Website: macys
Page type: delivery-shipping
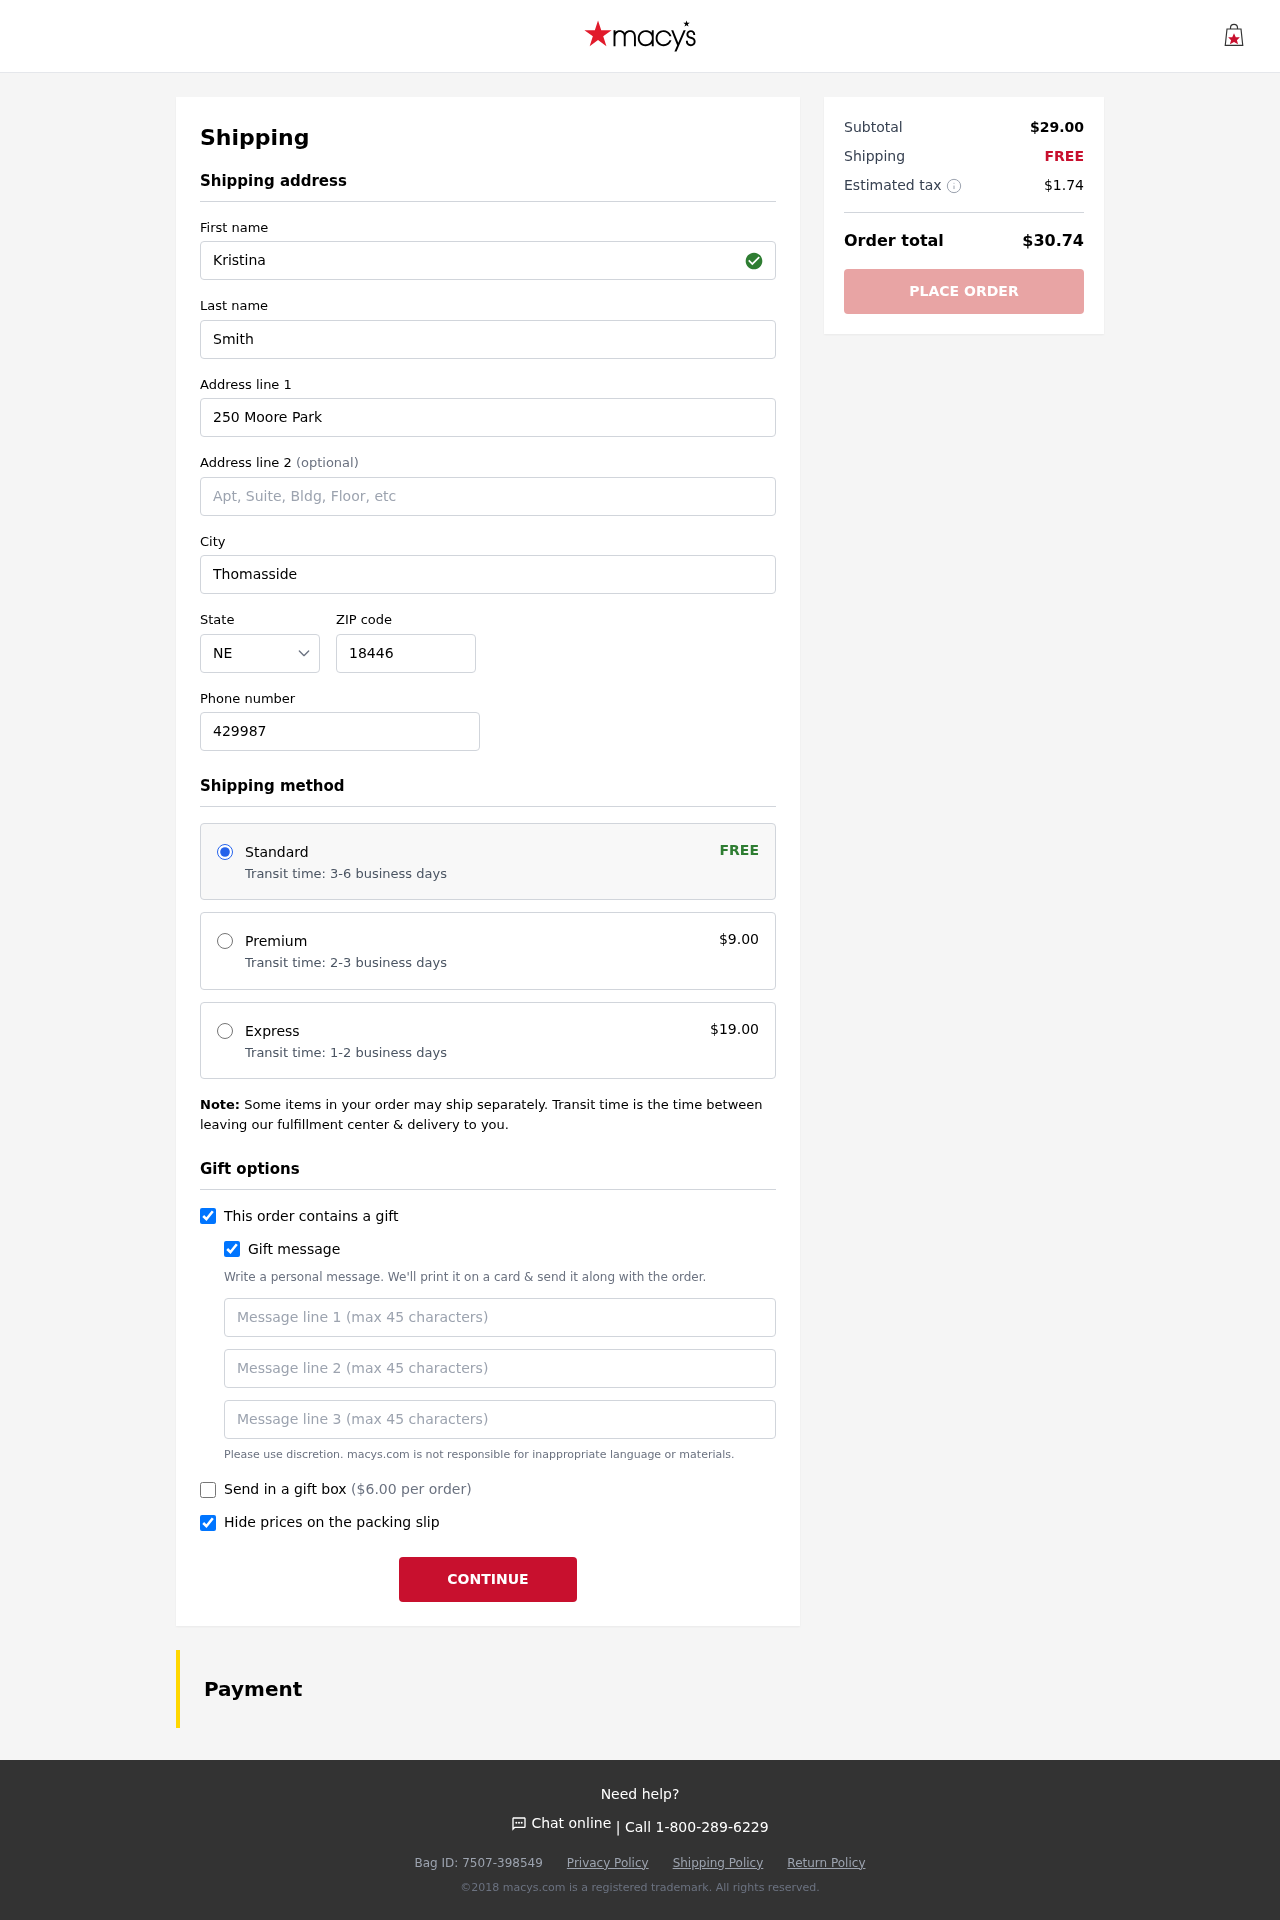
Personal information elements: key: PII_STATE_ABBR
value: NE
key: PII_FIRSTNAME
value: Kristina
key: PII_LASTNAME
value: Smith
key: PII_STREET
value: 250 Moore Park
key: PII_CITY
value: Thomasside
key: PII_POSTCODE
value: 18446
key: PII_PHONE
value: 4299877863
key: PII_GIFT_MESSAGE
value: Hey Jean, I found this adorable gray beret that I thought would keep you cozy and stylish this winter. I know how much you love looking chic, even when life throws challenges your way. Enjoy wearing it!  Kristina
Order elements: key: ORDER_SHIPPING_STANDARD
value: Transit time: 3-6 business days
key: ORDER_SHIPPING_COST
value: FREE
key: ORDER_SHIPPING_PREMIUM
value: Transit time: 2-3 business days
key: ORDER_SHIPPING_PREMIUM_PRICE
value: $9.00
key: ORDER_SHIPPING_EXPRESS
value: Transit time: 1-2 business days
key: ORDER_SHIPPING_EXPRESS_PRICE
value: $19.00
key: ORDER_GIFT_BOX_PRICE
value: ($6.00 per order)
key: ORDER_SUBTOTAL
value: $29.00
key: ORDER_SHIPPING_COST2
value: FREE
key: ORDER_TAX
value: $1.74
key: ORDER_TOTAL
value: $30.74